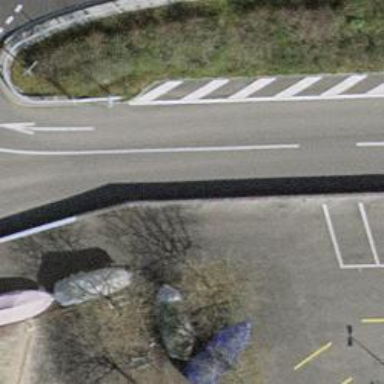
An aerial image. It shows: Asphalt cycleway with asphalt footway nearby.